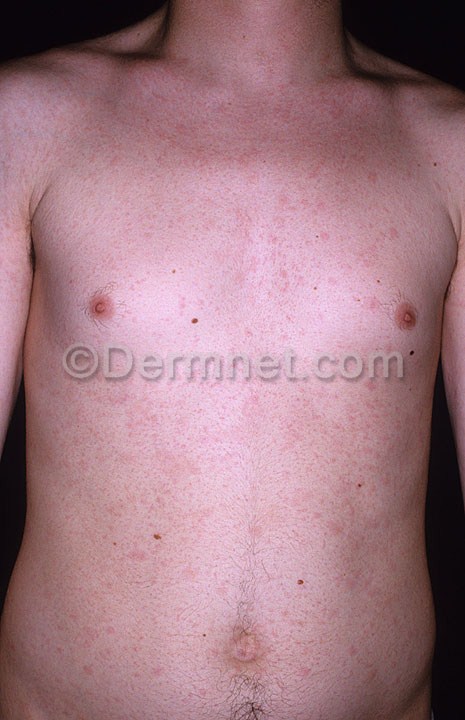
Disease: Exanthems and Drug Eruptions